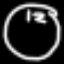
Label: clock